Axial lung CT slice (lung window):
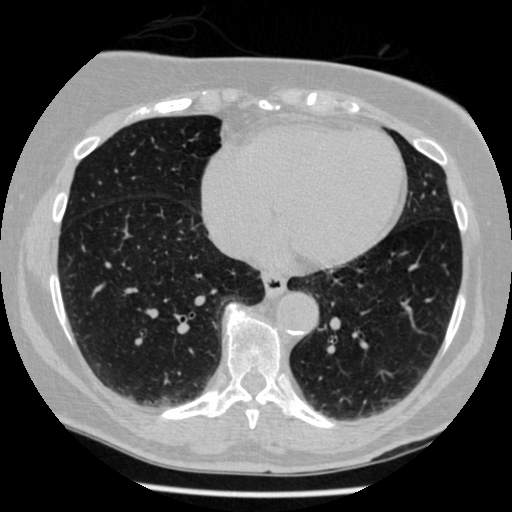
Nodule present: no